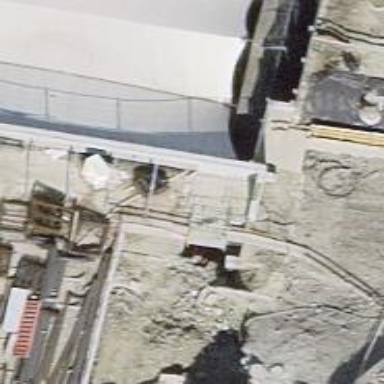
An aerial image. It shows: Subway entrance.